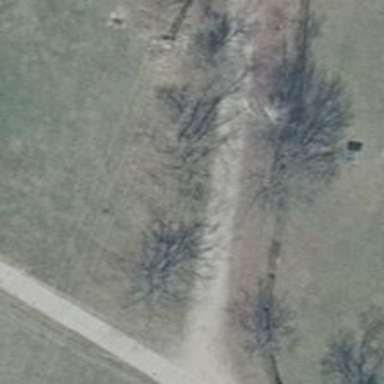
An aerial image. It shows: Abandoned railway service road.